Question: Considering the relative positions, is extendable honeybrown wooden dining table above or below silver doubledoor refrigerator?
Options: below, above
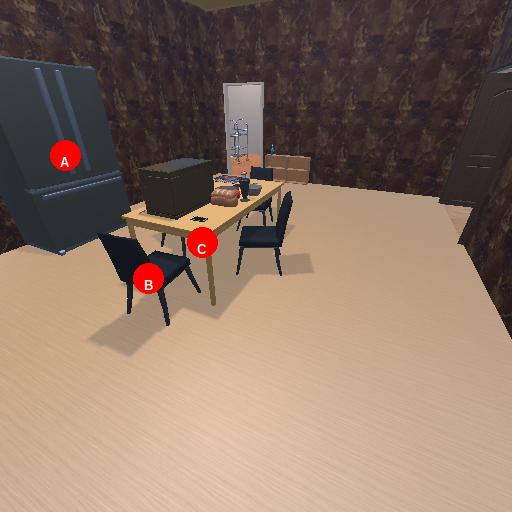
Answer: below